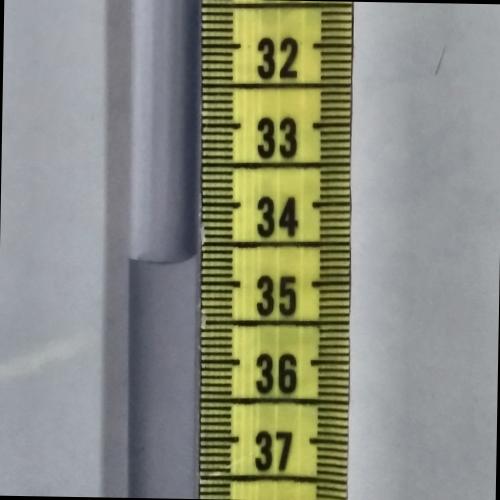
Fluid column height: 34.7 cm